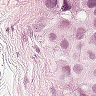
Metastatic tissue present: yes